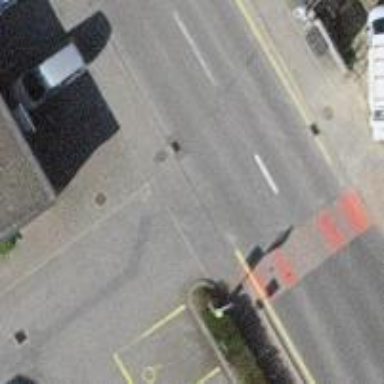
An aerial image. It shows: Kerb barrier.